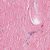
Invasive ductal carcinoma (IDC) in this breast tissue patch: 0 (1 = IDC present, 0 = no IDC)